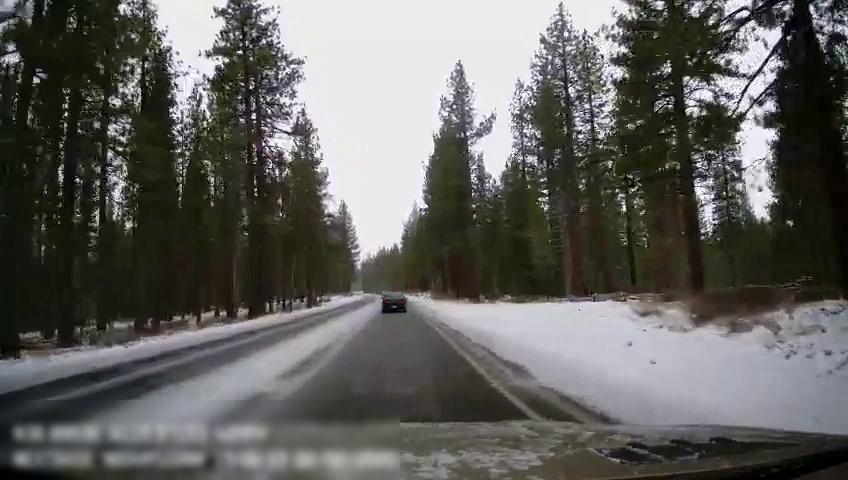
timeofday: Day
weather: Snowy
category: Drivable Space
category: Vehicles | Car
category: Lanes | Current Lane